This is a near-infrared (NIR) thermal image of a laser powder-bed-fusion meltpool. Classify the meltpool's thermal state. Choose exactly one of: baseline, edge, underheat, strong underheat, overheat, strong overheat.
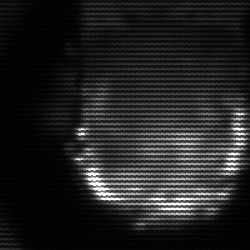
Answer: baseline